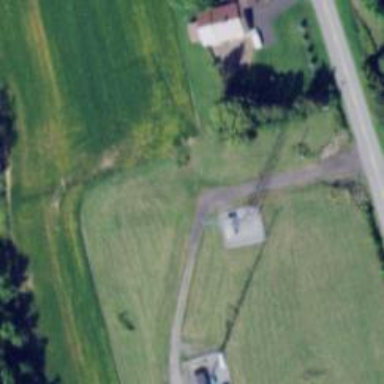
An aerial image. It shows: Communication mast tower.